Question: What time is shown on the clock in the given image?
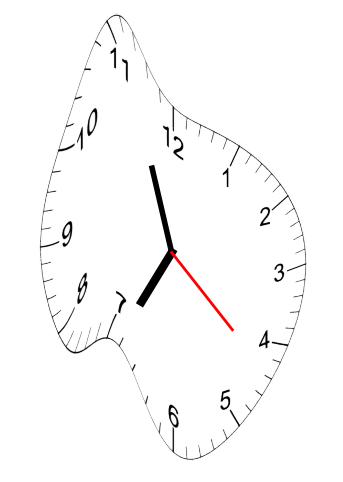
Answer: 06:56:22